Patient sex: M
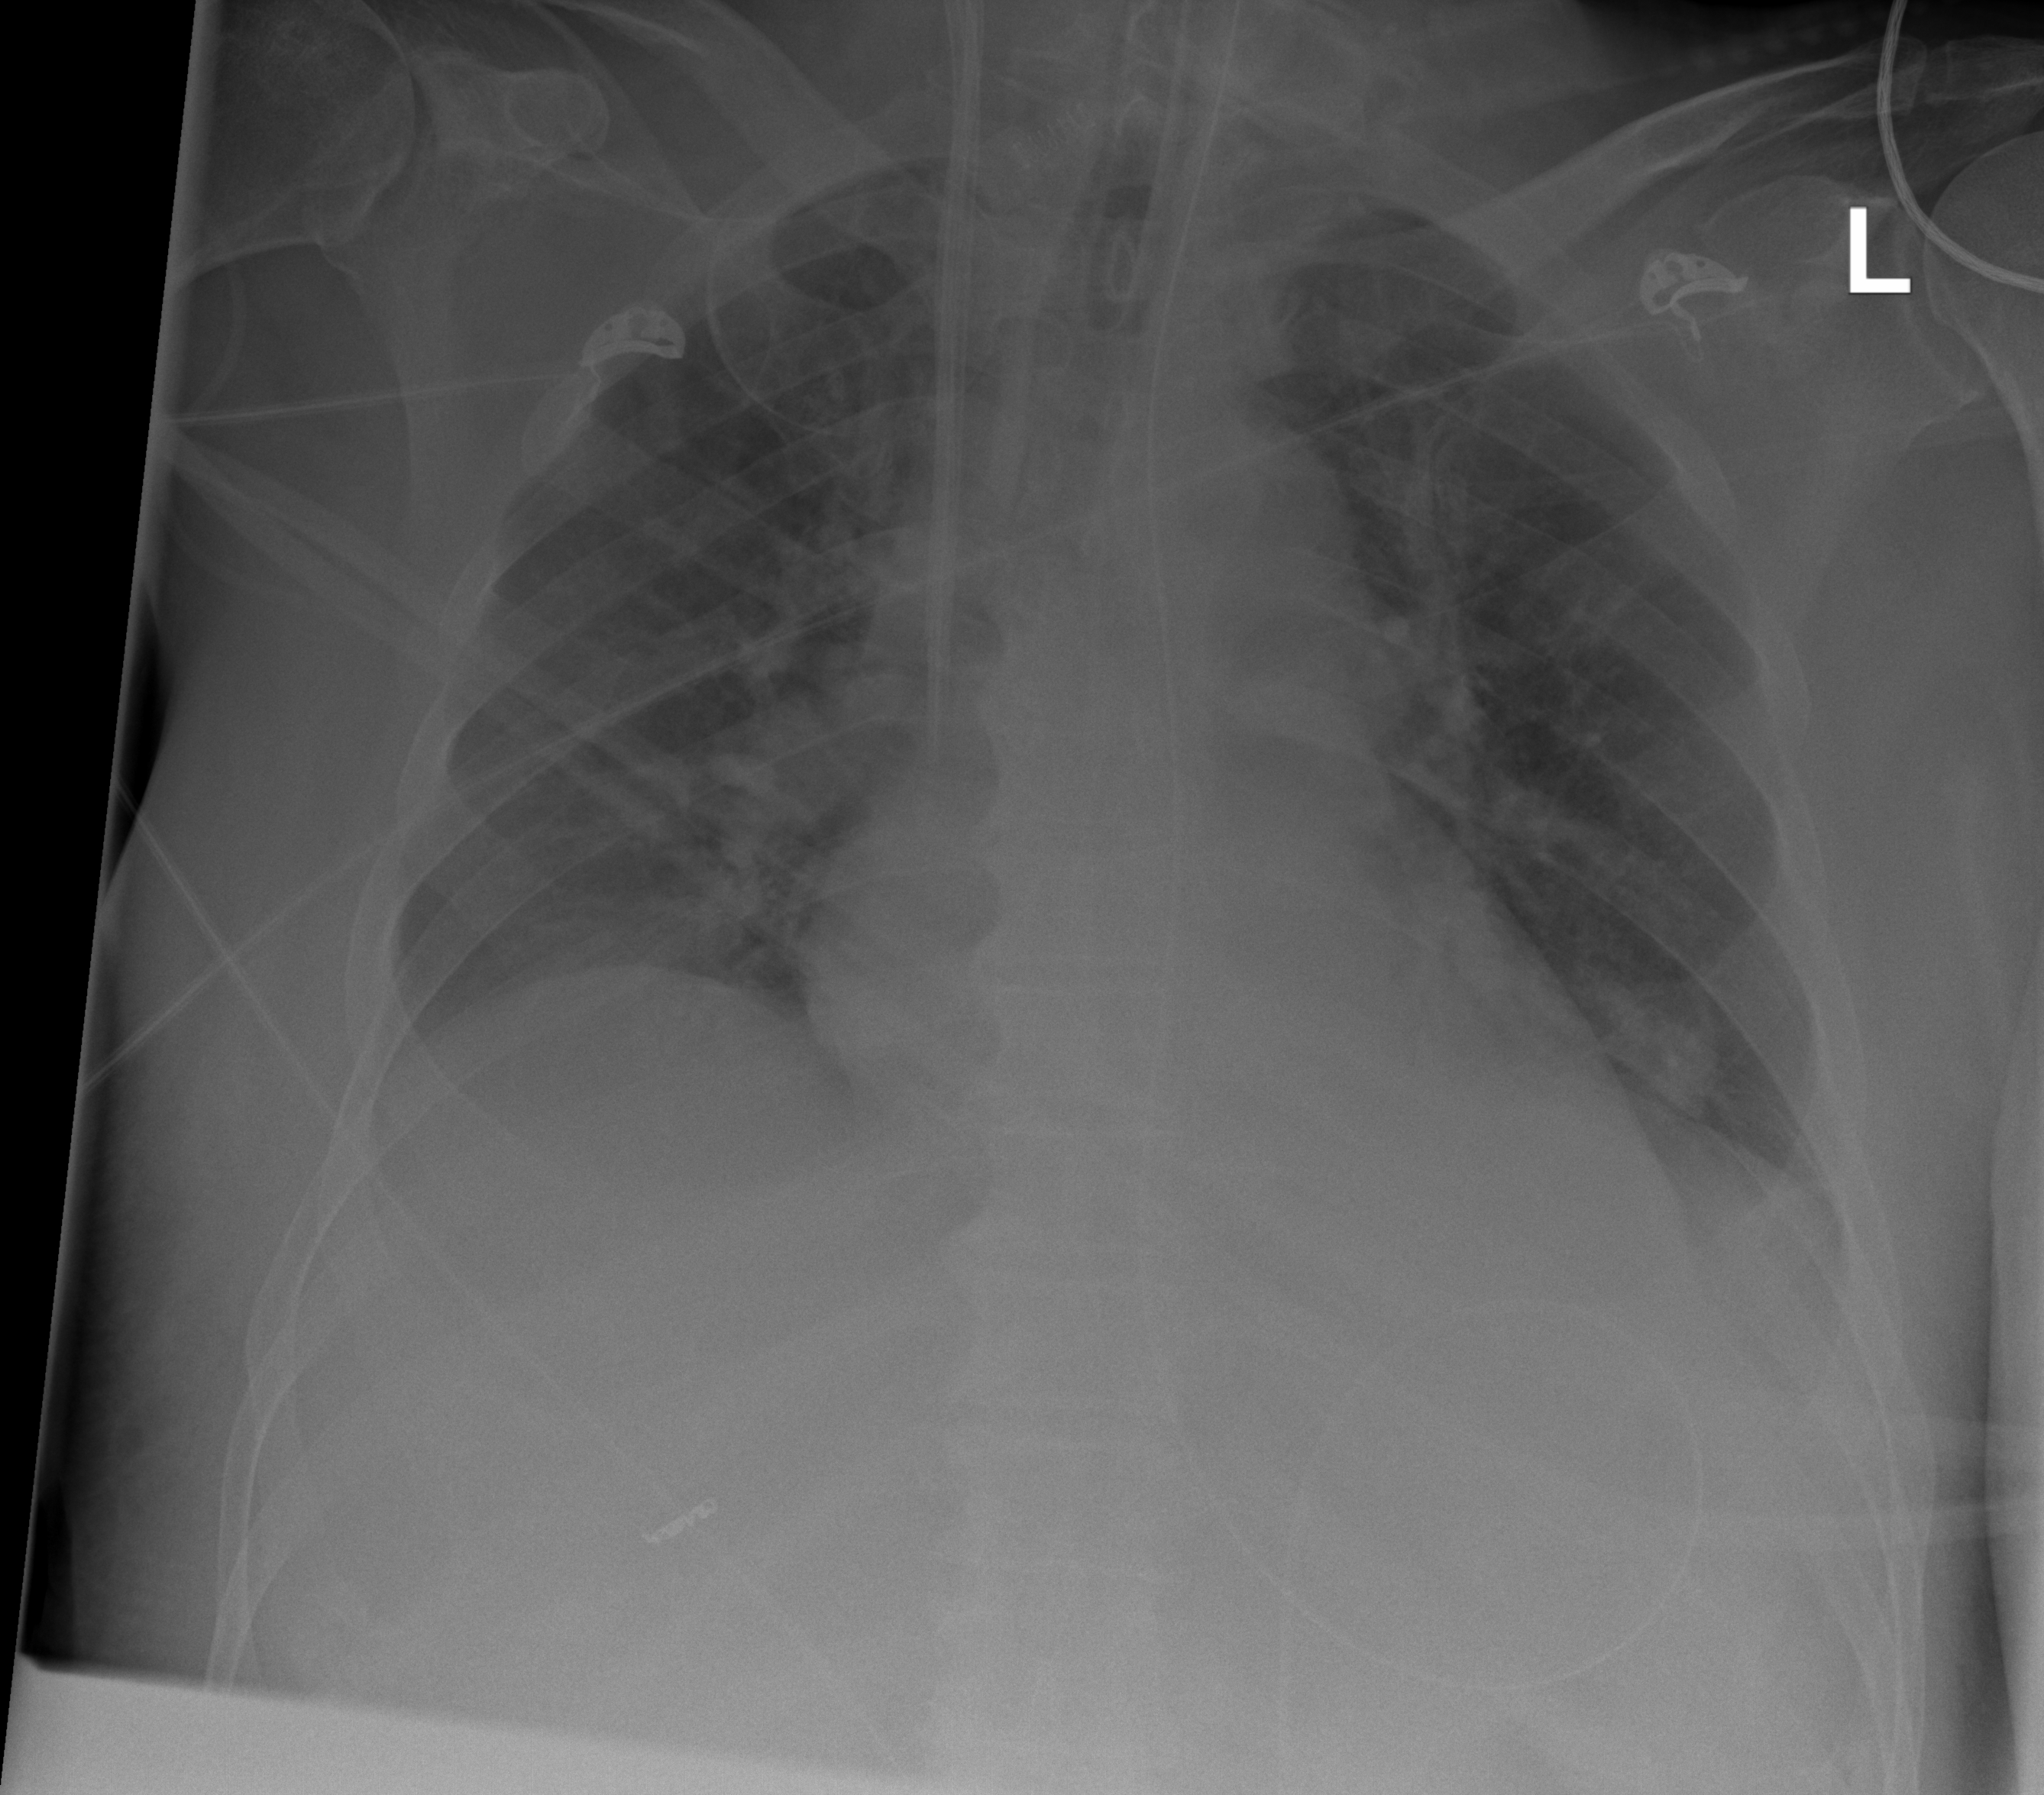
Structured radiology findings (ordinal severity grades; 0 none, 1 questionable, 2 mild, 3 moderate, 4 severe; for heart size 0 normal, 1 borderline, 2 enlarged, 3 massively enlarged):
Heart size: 1
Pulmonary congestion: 0
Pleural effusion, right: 2
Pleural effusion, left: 2
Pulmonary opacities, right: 2
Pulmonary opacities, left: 2
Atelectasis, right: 2
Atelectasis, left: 2